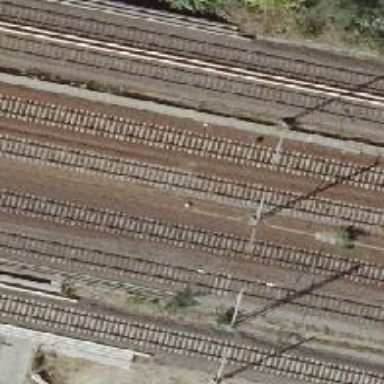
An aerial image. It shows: Railway signal.